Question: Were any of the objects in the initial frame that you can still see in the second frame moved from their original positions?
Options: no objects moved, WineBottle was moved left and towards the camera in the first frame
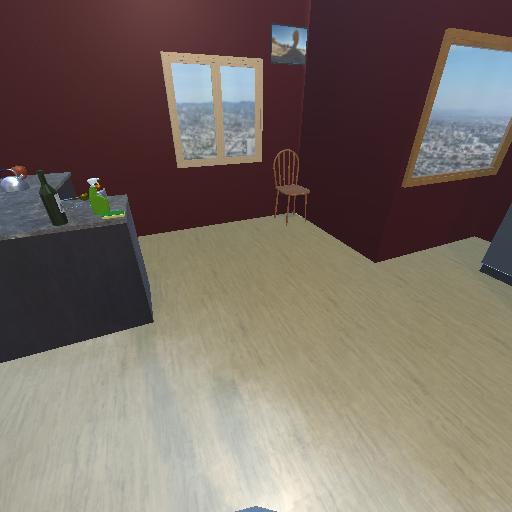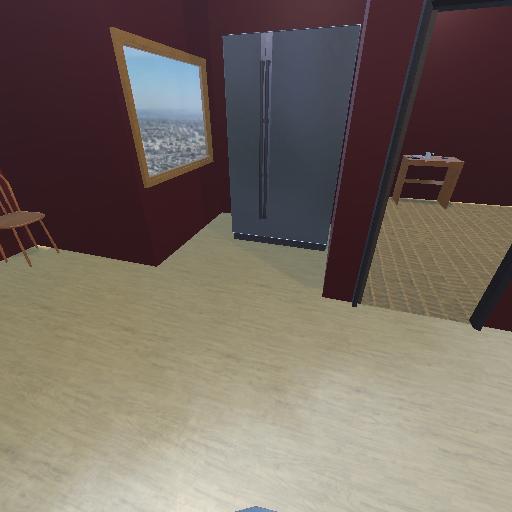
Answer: no objects moved